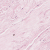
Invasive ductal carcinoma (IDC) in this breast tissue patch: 0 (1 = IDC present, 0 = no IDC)